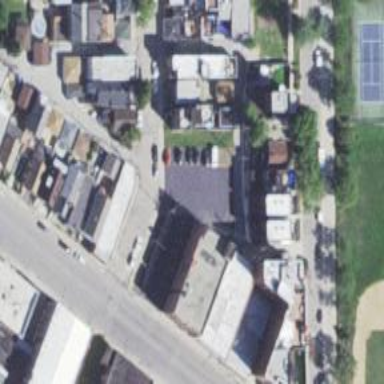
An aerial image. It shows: Alley classified as service road.